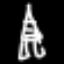
Label: The Eiffel Tower